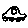
Label: car